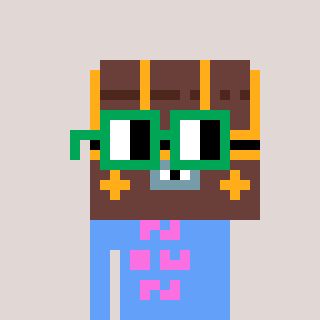
a pixel art character with square green glasses, a treasure chest-shaped head and a blue-colored body on a warm background